Question: I have created one analogue clock with Java. But i want to make it dock-able in NetBeans IDE (like shown in the screen shot).
-
Any help on this, how can i tell my NetBeans plugin to act like dock-able? After making it working i would like to publish it to the community plugin.

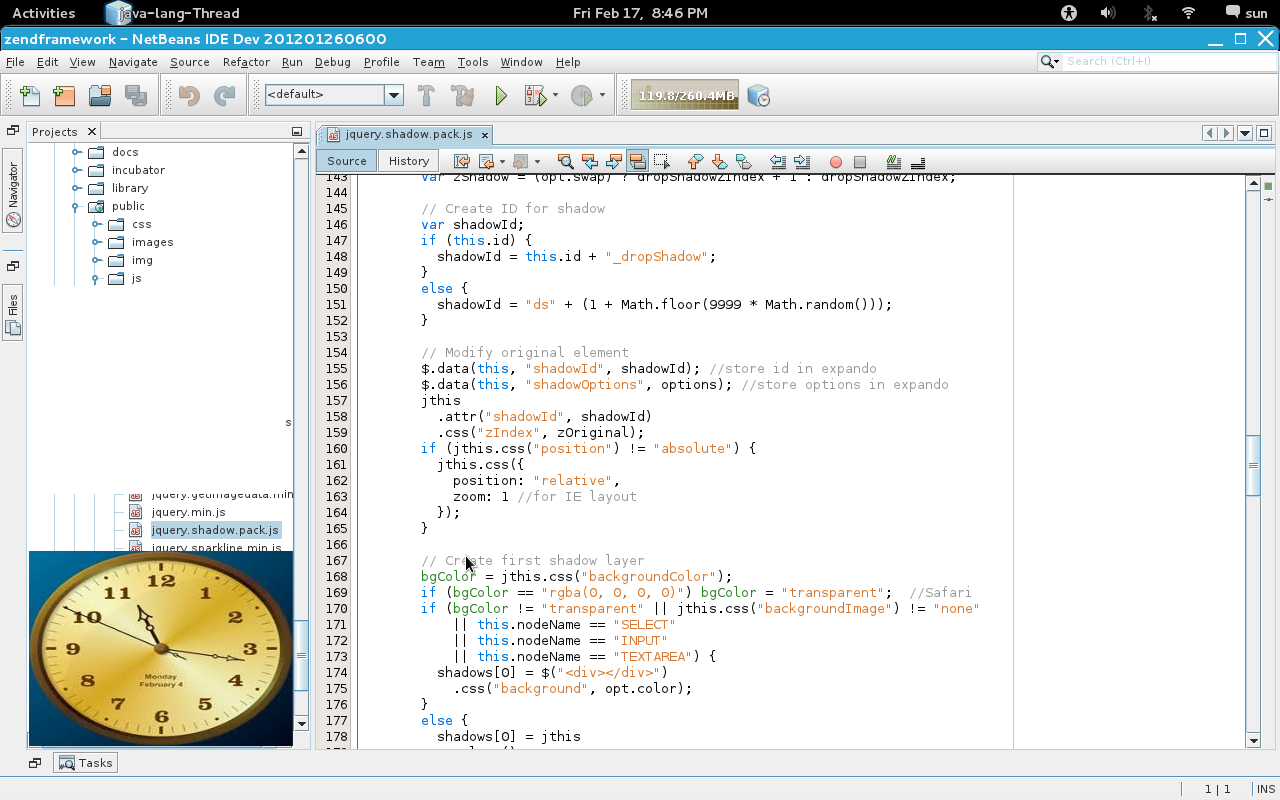
Answer: This is not too complicated using the NetBeans Rich Client Platform. Follow this tutorial - <URL>
Basically, you'll create a ClockTopComponent using the wizard. <URL> automatically get nice windowing features for free, like docking, hiding, tiling, etc.
<URL>